Aerial crown-view tile of a tropical tree (Barro Colorado Island, Panama), acquired 20240716:
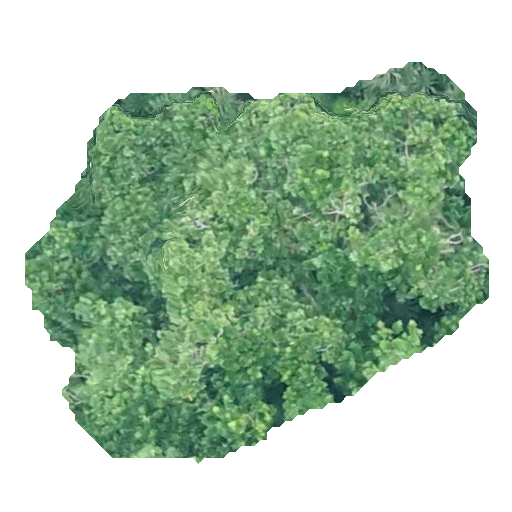
Species: Anacardium excelsum
GBIF accepted scientific name: Anacardium excelsum
Crown area: 206.792 m²